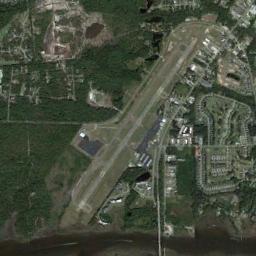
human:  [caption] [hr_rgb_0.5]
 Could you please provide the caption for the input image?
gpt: An airport is surrounded by many buildings next to the field .

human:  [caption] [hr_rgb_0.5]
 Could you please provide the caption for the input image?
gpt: The airport is bordered by a large lawn .

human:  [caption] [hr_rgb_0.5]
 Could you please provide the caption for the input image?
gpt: An airport with a runway in the forest and some villages beside .

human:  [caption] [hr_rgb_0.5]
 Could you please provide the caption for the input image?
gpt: A complex airport with many runways and buildings is surrounded by a residential area and green farmland .

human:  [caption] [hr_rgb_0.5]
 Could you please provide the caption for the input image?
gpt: The airport runway is flanked by grass .